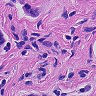
Metastatic tissue present: yes